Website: walmart
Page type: address-validator
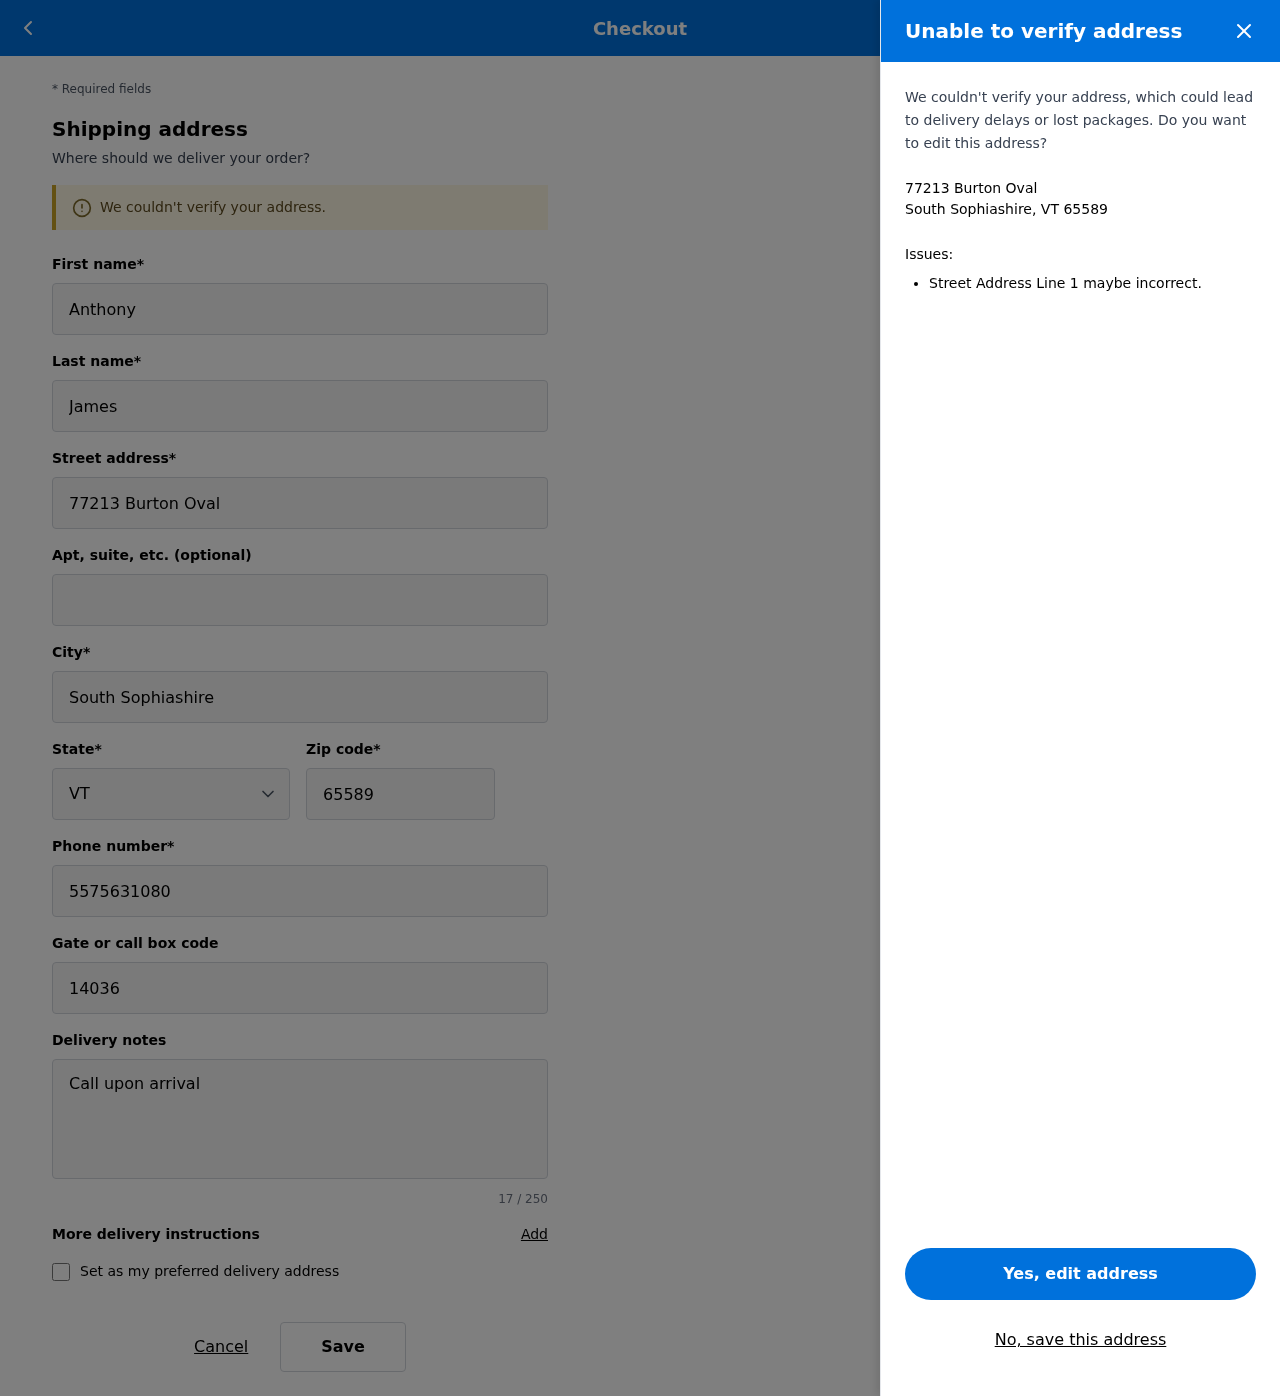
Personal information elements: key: PII_CITY_STATE_ZIP
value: South Sophiashire, VT 65589
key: PII_DELIVERY_INSTRUCTIONS
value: Call upon arrival
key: PII_STATE_ABBR
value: VT
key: PII_STREET
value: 77213 Burton Oval
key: PII_FIRSTNAME
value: Anthony
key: PII_LASTNAME
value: James
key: PII_CITY
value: South Sophiashire
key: PII_POSTCODE
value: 65589
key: PII_PHONE
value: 5575631080
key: PII_SECURITY_CODE
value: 14036